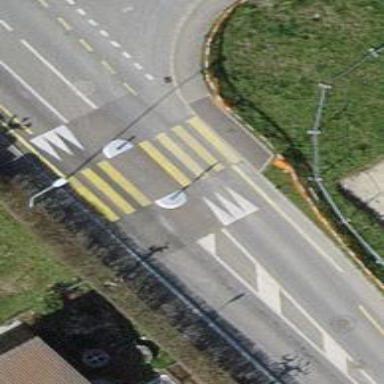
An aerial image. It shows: Zebra crossing on the road.